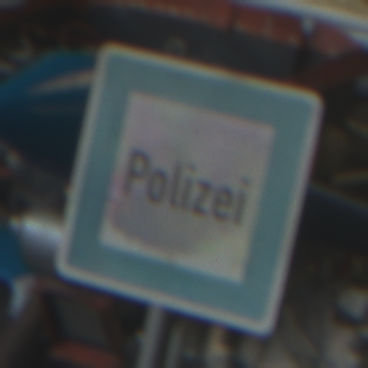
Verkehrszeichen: Polizei
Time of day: Midday
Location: Indoor (Urban)
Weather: NotSpecified
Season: NotSpecified
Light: Natural